Question: I been trying to make a 3d anime style face with reference images( front, side, and back views ) but I used a plane for each view.
But it has all 4 sides of the face but there in 2d and don't connect.
How do I combine the faces into a 3d face?

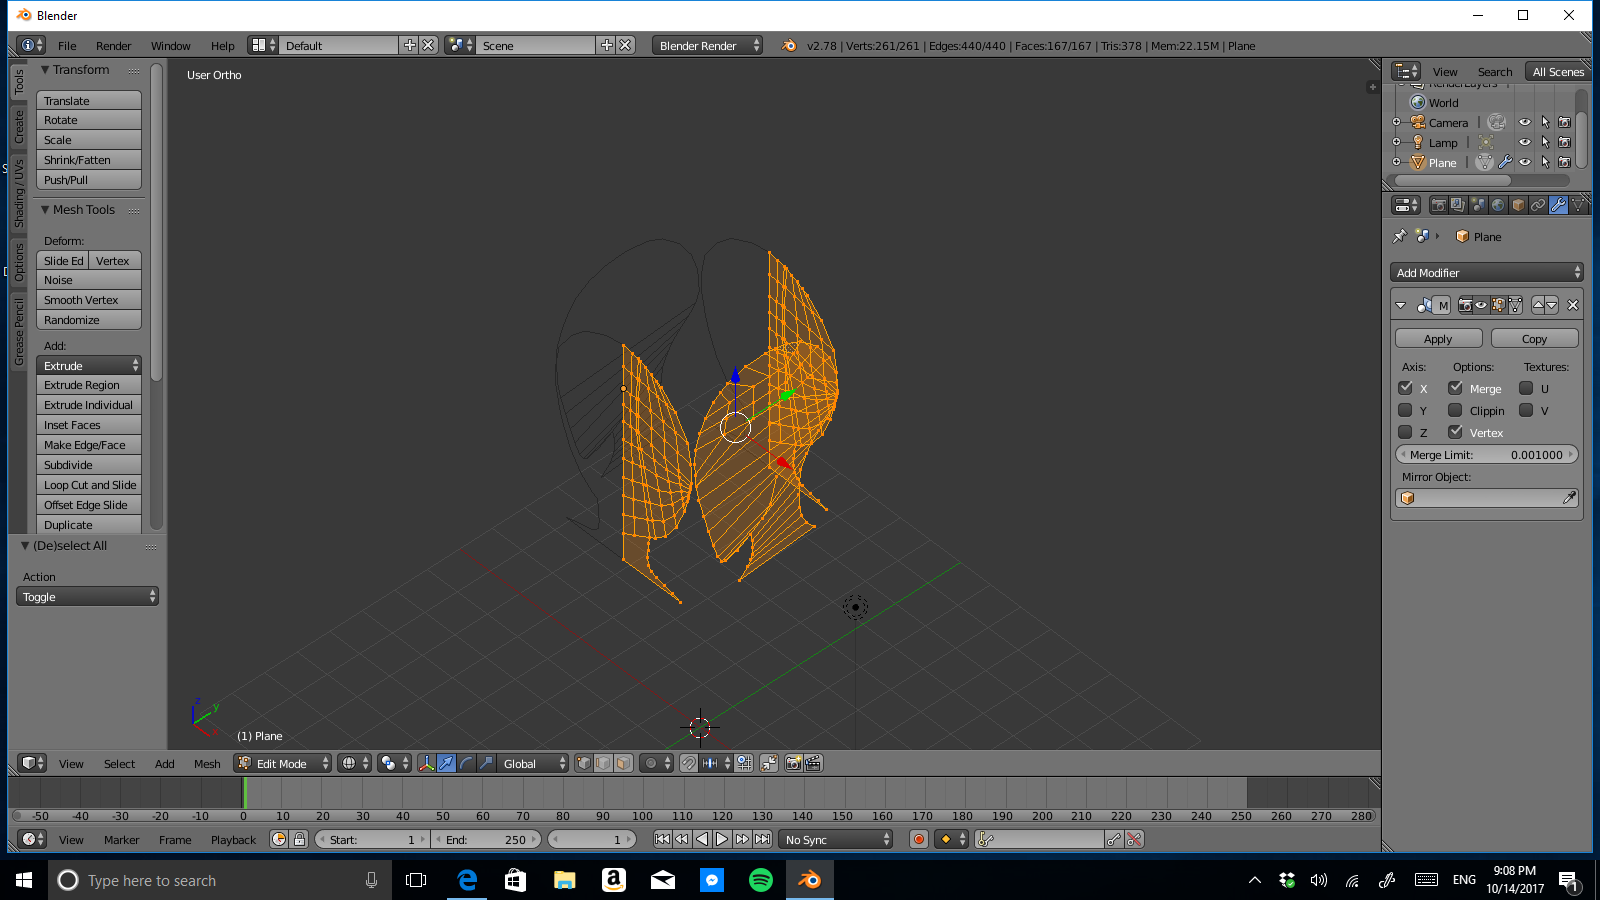
Answer: You should start by watching a <URL> to get a better idea of how 3d modeling works.
As you position a vertex in front view,
<URL>
you also need to go into side view and position the same vertex from the side
<URL>
as you add more vertices you get a 3d shape, not flat planes.
<URL>
There are several ways to create models, one is creating a polygon at a time, some prefer <URL> more intuitive.